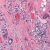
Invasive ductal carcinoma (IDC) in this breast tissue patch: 1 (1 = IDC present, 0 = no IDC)